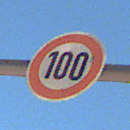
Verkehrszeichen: Geschwindigkeit100
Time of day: MorningAfternoon
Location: Outdoor (Nature)
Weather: Clear
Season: Summer
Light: Natural